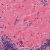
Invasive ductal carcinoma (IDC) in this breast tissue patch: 0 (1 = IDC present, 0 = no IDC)